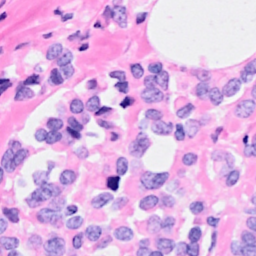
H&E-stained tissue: Breast